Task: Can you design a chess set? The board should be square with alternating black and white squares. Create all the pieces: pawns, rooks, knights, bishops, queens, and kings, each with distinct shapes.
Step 2453:
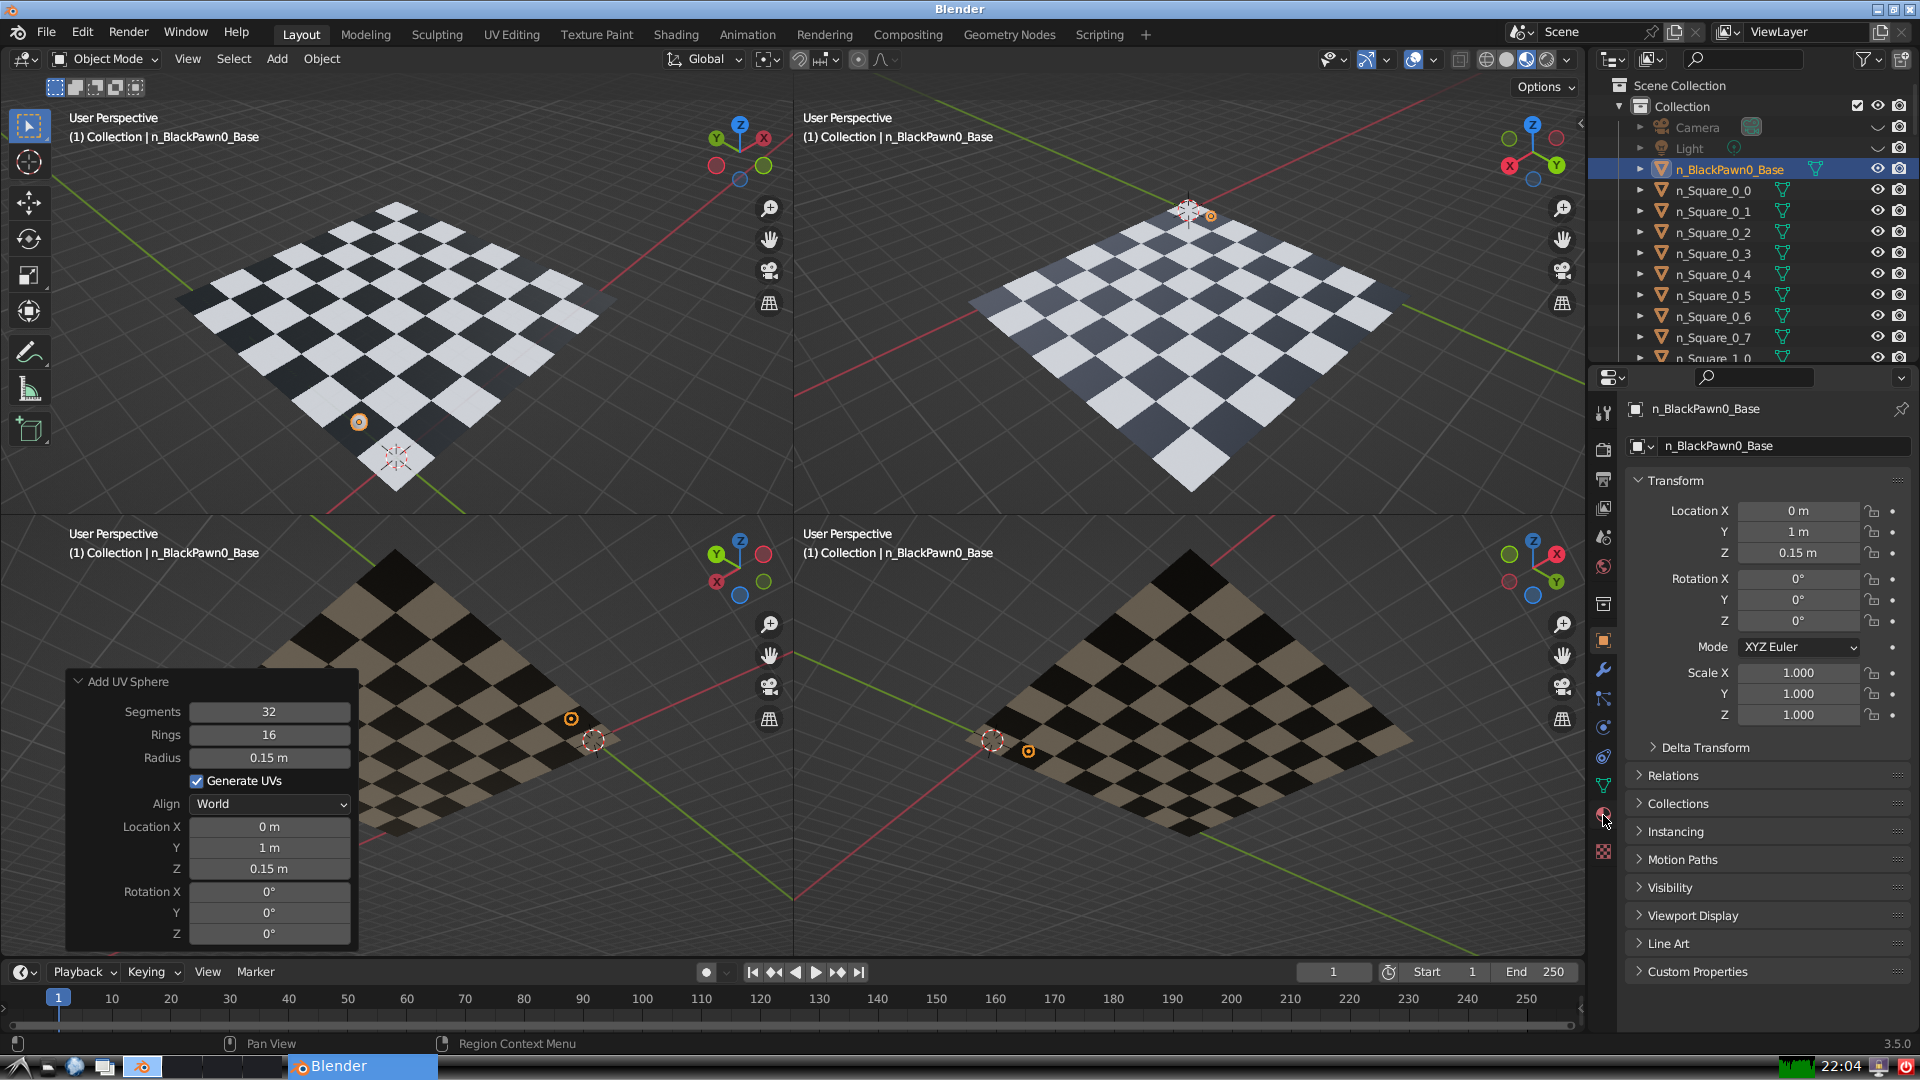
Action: click: no